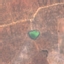
Land use / land cover: PermanentCrop